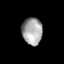
Tissue: lung
Cell type: Others
Senescence score: 0.2229
Nuclear area (px): 535
Mean DAPI intensity: 165.092